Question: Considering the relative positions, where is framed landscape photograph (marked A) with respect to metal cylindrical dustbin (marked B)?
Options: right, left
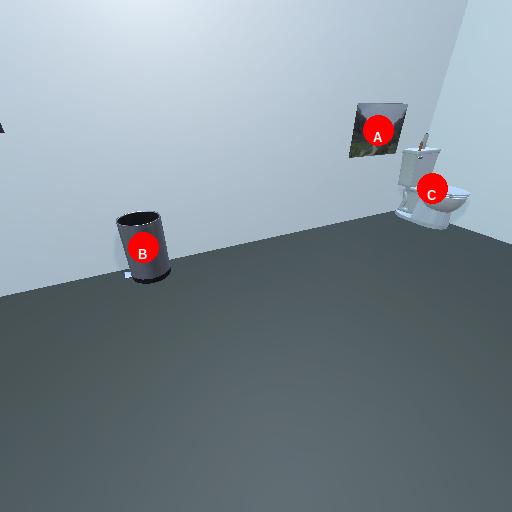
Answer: right